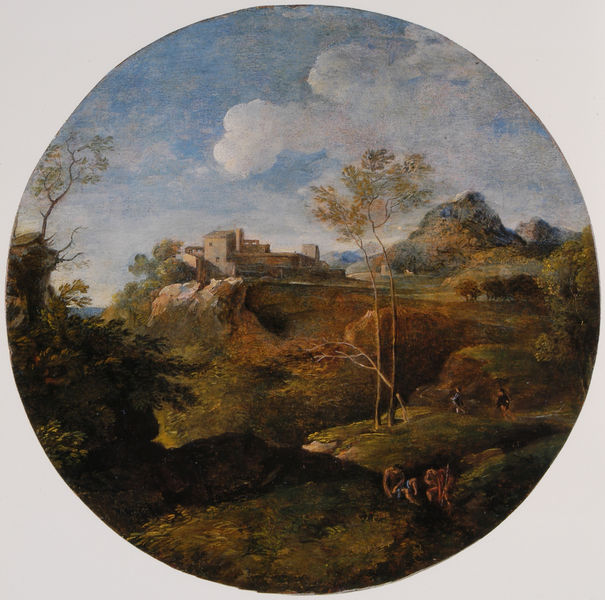
Titel: Südliche Ideallandschaft mit Burg
Künstler: Johann Georg von Dillis
Standort: München
Institution: Städtische Galerie im Lenbachhaus
Schlagwörter: baum, berg, blau, blätter, felsen, gemälde, himmel, laub, meer, schatten, wasser, weiß, wolken, bäume, frauen, grün, landschaft, menschen, ocker, see, sitzen, äste, braun, grau, licht, männer, schwarz, szene, anlage, gebäude, gras, haus, schloss, wiese, wolke, beige, malerei, barock, rahmen, stein, steine, ast, bach, birke, ferne, horizont, hügel, natur, stamm, strauch, weite, wind, zweige, busch, gehen, sträucher, wiesen, paar, personen, blatt, pflanzen, tal, wald, kreis, rund, tondo, italien, abhang, laufen, mittag, berge, fels, gebirge, gipfel, hang, bauernhof, rast, figuren, staffage, blue, men, oil, palace, people, red, white, women, black, country, dark, figures, gold, green, painting, sit, sitting, woman, yellow, marron, vert, brown, plant, klippe, italie, village, ruine, antike, burg, weiden, medaillon, heimat, kloster, kegel, festung, ölmalerei, wood, anwesen, cliff, cloud, clouds, man, rock, rocks, sky, stone, tree, wanderer, building, field, hill, hills, house, landscape, mountain, mountains, nature, ocean, orange, sand, sea, water, roof, sun, trees, gehöft, poussin, child, autumn, forest, grass, light, peaceful, river, bushes, exterior, path, plants, view, villa, hirte, castle, ruins, shadow, animals, walking, myth, paysage, roots, fall, biegen, baumstumpf, lift, plaster, ferme, staffagefiguren, children, scene, antique, bright, meadow, town, ville, sunlight, peasants, person, rural, sunny, valley, bleu, montagne, spitzweg, blu, city, day, leaves, mythological, pastoral, trunk, renaissance, italian, walk, ground, bent, nuage, nuages, chateau, rochers, animal, circle, bush, farmer, home, peaks, branches, impressionist, heim, lorrain, bathing, leaf, hirt, ragend, cave, shade, cercle, colline, blue sky, range, work, working, playing, farmers, globe, antiquite, contrast, humans, land, staffagefigur, rempart, ocher, still, narrative, togas, michallon, round, shepherds, rond, bucolic, stoffage, left, boys, bild, woods, bbaum, workers, architektur, himmel wolke, gren, vedute, arcadian, root, stucco, mountian, distant, manor house, fortress, hunting, abre, sleepy, rundformat, leute, körper, architektuir, rasen, ridge, carracci, ideal landscape, friendship, ladscape, circular, roches, quiet, hils, sadow, cloulds, delicate, natives, spindly, meadows, explorers, mound, scenic, sway, classcial, fest, drees, framing, groups, harvest, montain, clous, greenary, dard, city on a hill, wispy, cycle, roundel, scavenging, beauriful, seight, clad, wiec, lifts, clift, homes, bastide, pasterol